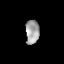
Tissue: lung
Cell type: Others
Senescence score: 0.225
Nuclear area (px): 324
Mean DAPI intensity: 162.799